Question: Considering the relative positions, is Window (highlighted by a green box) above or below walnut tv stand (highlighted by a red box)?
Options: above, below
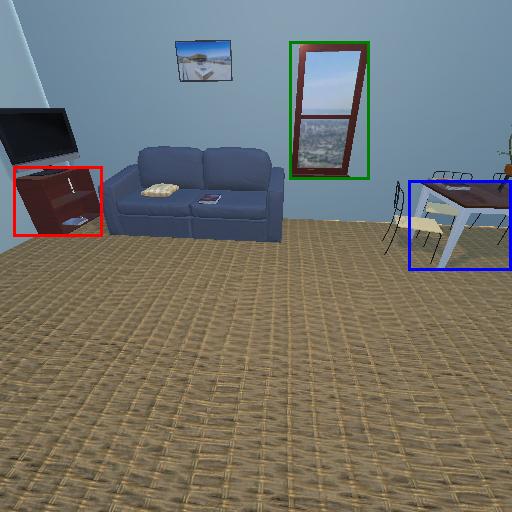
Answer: above